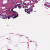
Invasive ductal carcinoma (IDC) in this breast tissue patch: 0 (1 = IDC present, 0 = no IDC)